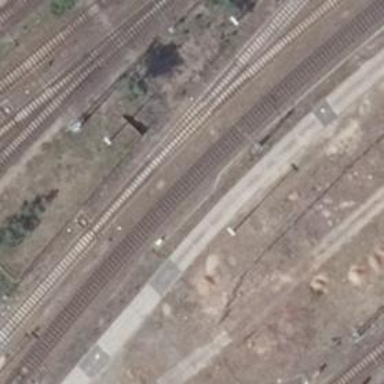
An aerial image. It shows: Railway switch.